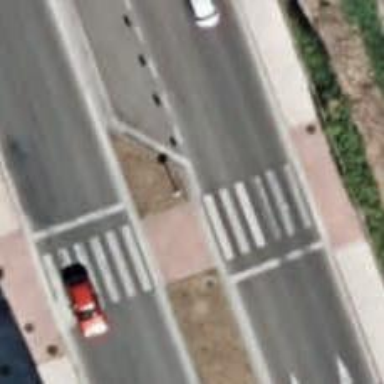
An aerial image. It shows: Bollard barrier.